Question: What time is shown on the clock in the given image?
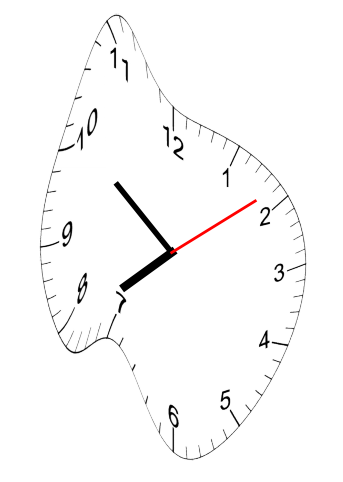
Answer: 07:51:09